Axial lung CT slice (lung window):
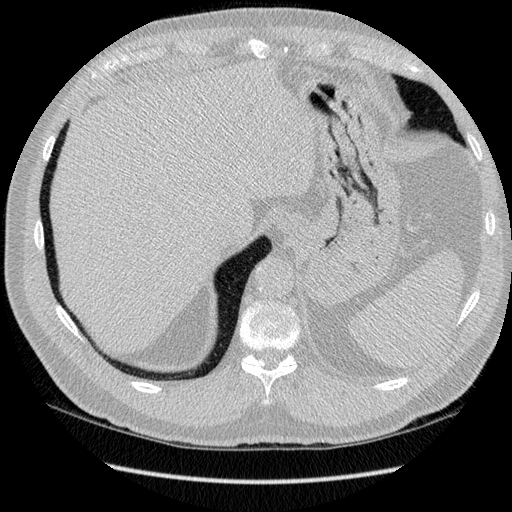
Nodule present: no